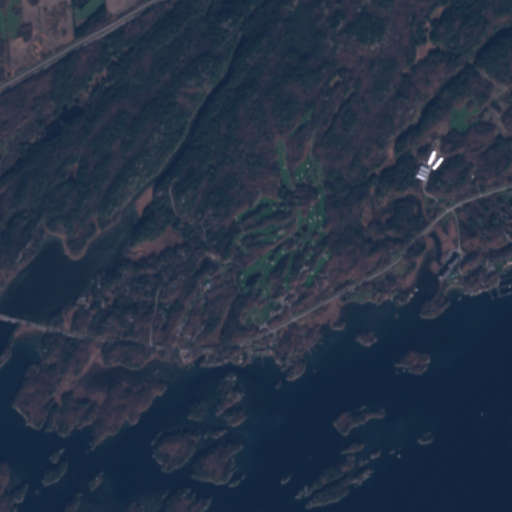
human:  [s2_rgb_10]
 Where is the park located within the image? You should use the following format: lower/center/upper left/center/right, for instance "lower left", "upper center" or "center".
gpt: The park is located in the upper center of the image.
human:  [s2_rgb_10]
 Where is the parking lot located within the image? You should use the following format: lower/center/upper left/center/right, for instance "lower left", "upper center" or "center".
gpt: The parking lot is located in the center right of the image.
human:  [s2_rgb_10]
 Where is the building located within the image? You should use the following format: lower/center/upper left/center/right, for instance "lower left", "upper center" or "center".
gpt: The building is located in the center right of the image.
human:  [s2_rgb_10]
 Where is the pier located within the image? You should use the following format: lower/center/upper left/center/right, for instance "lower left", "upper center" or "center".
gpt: The pier is located in the center right of the image.
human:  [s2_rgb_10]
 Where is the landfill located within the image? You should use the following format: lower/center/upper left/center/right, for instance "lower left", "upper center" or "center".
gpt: There is no landfill in the image.